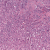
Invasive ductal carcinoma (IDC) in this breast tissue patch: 1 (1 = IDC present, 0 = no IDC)